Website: ulta-beauty
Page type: delivery-shipping
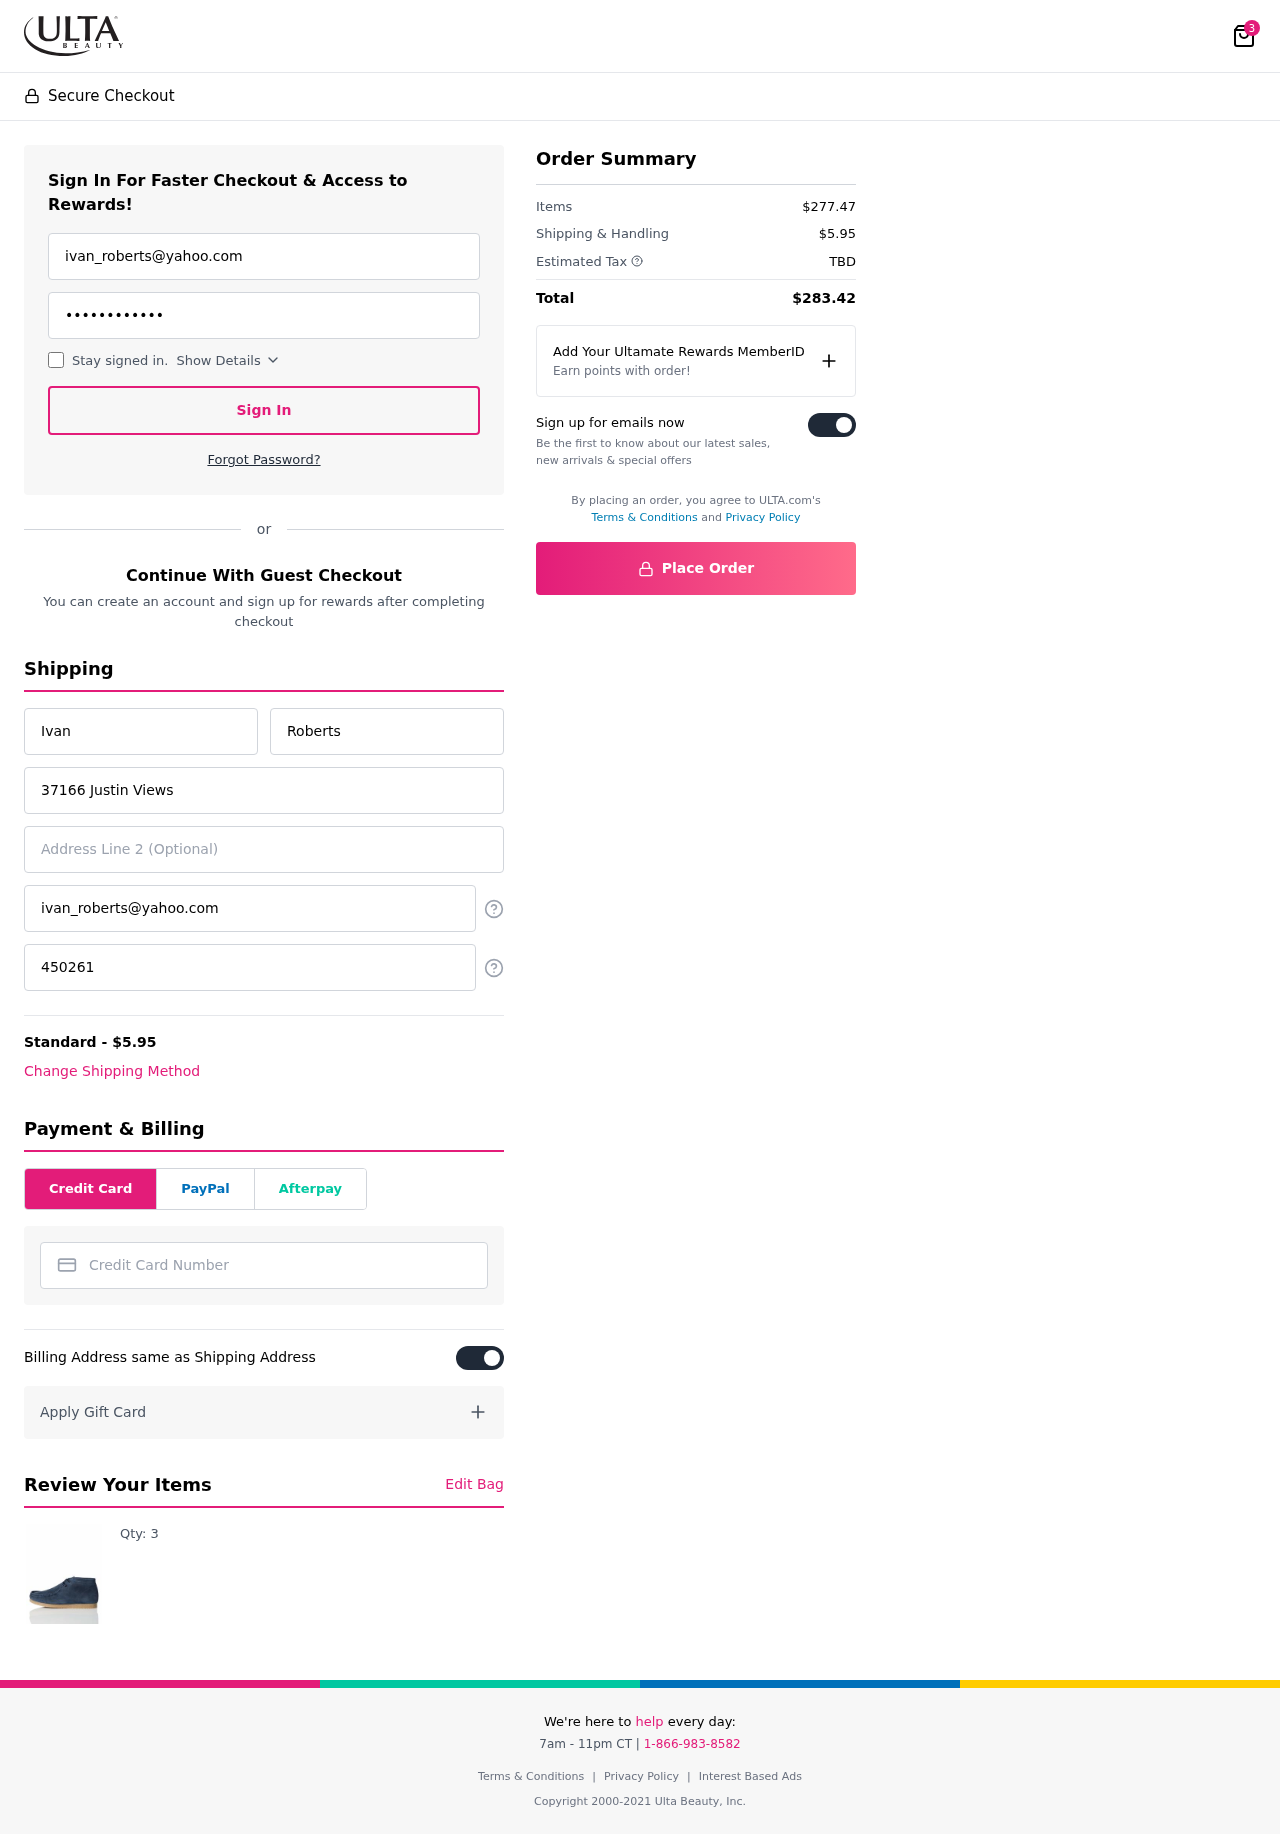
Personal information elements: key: PII_CARD_NUMBER
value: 2285 0282 2608 9293
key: PII_EMAIL
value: ivan_roberts@yahoo.com
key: PII_EMAIL2
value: ivan_roberts@yahoo.com
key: PII_FIRSTNAME
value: Ivan
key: PII_LASTNAME
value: Roberts
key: PII_PHONE
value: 4502614929
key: PII_STREET
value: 37166 Justin Views
Product elements: key: PRODUCT1_QUANTITY
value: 3
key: PRODUCT1
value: Qty: 3
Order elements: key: ORDER_NUM_ITEMS
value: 3
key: ORDER_SHIPPING_COST
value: $5.95
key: ORDER_SUBTOTAL
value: $277.47
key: ORDER_TAX
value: TBD
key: ORDER_TOTAL
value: $283.42